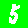
Digit: 5